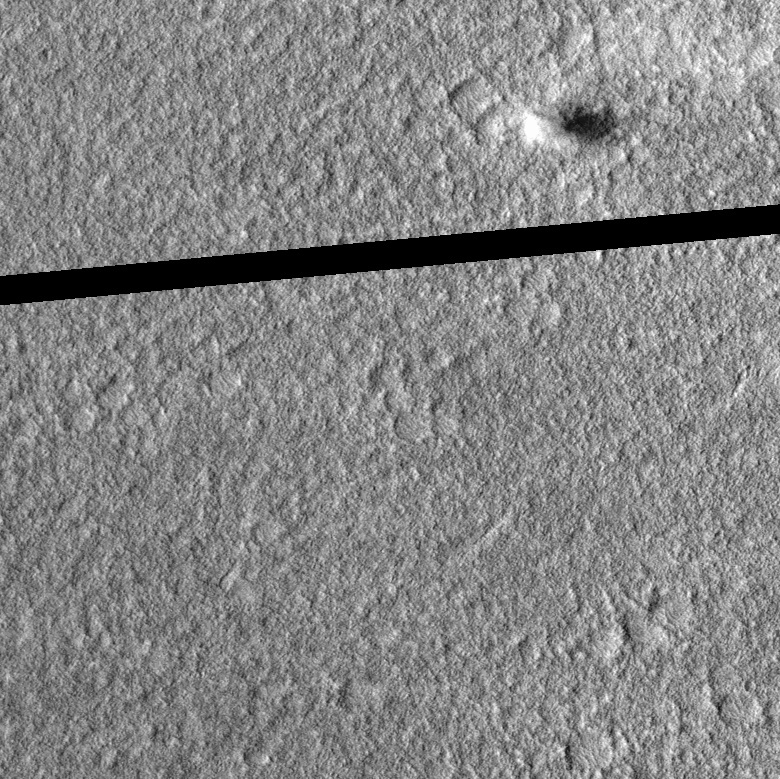
Label: dustdevil